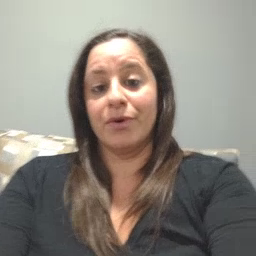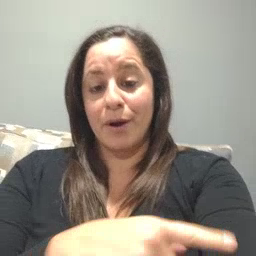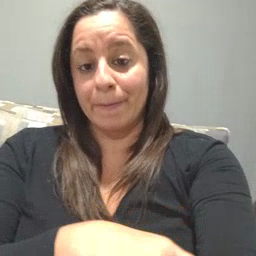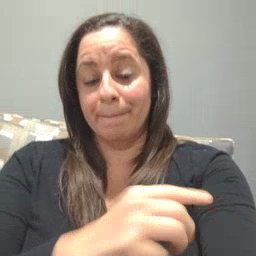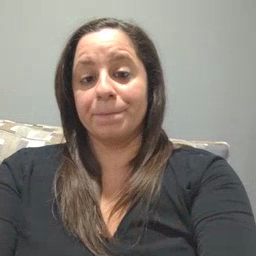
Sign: arm